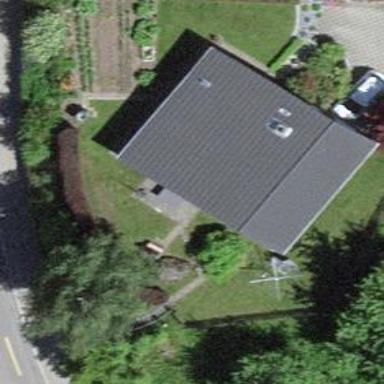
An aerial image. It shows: Simple and straightforward house.